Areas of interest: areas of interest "Business Office Building"
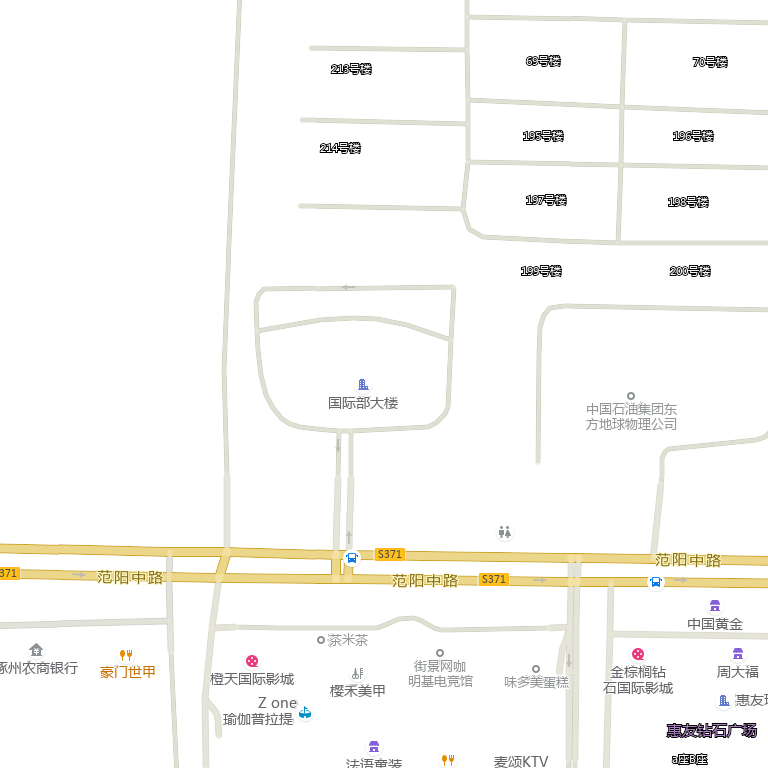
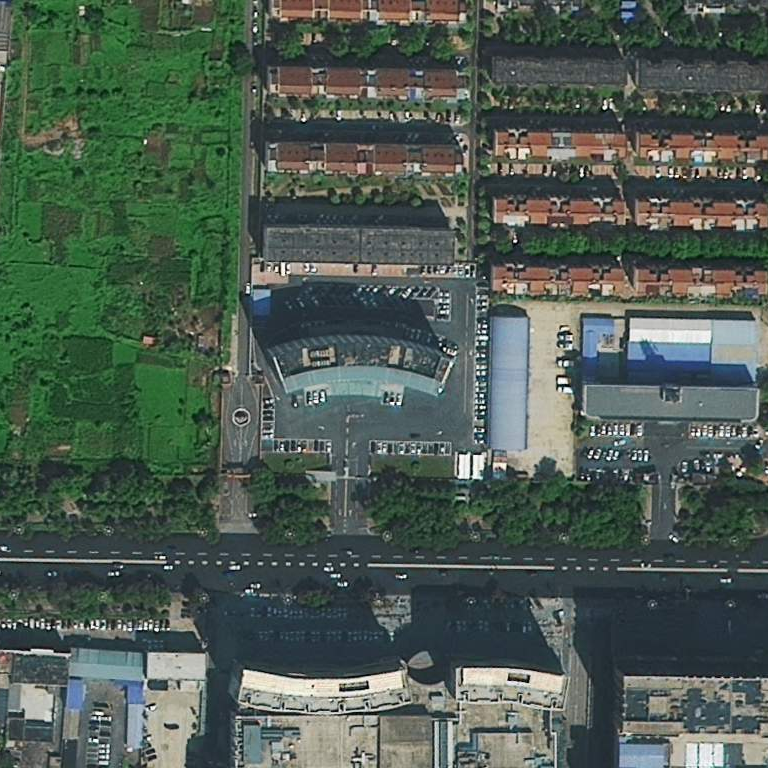